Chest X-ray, PA view. Patient: 21 years old, sex F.
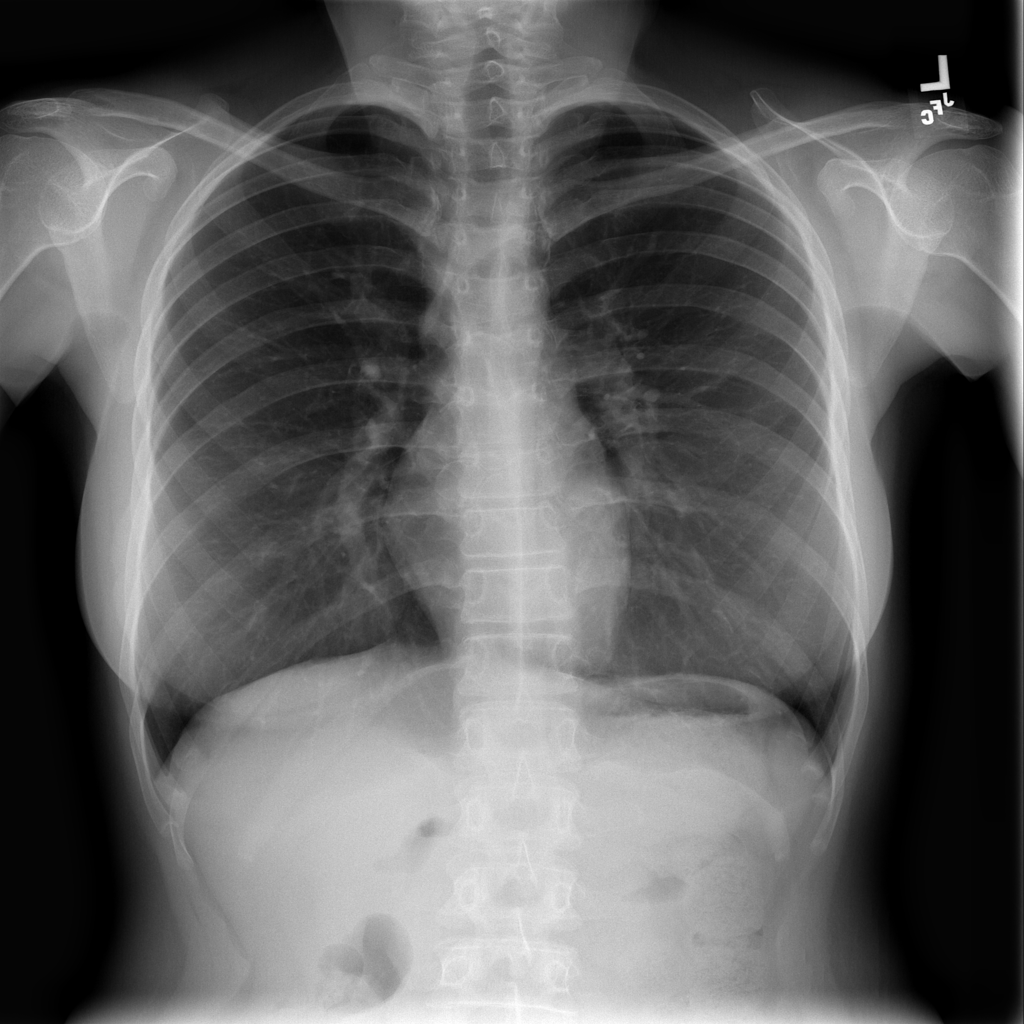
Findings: No Finding